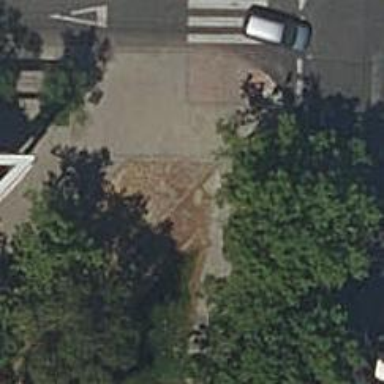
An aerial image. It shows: Bus stop with platform for public transport.